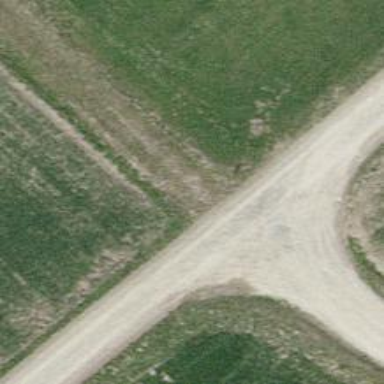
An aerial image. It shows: Track with grade 2 gravel surface.